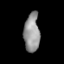
Tissue: lung
Cell type: Epithelial cells
Senescence score: 0.5481
Nuclear area (px): 592
Mean DAPI intensity: 148.564